Question: Trying to draw a solid cylinder doesn't do what I want it to. Here's my code:
'''
public static void solidCylinder(GL10 gl, float radius, float height, int slices, int steps)
{
float zStep = height/steps;
float alphaStep = (float)((2*Math.PI) / slices);
float crtZ = -height/2;
float[] vdata = new float[6 * steps * (slices+1)];
for(int iStep = 0; iStep < steps; iStep++)
{
float crtAlpha = 0;
int iAlpha;
for (iAlpha = 0; iAlpha <= slices; iAlpha++)
{
vdata[iStep * (iAlpha*6)+0] = (float)(radius * -Math.sin(crtAlpha));
vdata[iStep * (iAlpha*6)+1] = crtZ;
vdata[iStep * (iAlpha*6)+2] = (float)(radius * Math.cos(crtAlpha));
vdata[iStep * (iAlpha*6)+3] = (float)(radius * -Math.sin(crtAlpha));
vdata[iStep * (iAlpha*6)+4] = crtZ + zStep;
vdata[iStep * (iAlpha*6)+5] = (float)(radius * Math.cos(crtAlpha));
crtAlpha += alphaStep;
}
gl.glShadeModel(GL10.GL_SMOOTH);
gl.glEnableClientState(GL10.GL_VERTEX_ARRAY);
gl.glVertexPointer(3, GL10.GL_FLOAT, 0, FloatBuffer.wrap(vdata));
gl.glDrawArrays(GL10.GL_TRIANGLE_STRIP, 0, 2*(slices+1) );
gl.glDisableClientState(GL10.GL_VERTEX_ARRAY);
crtZ += zStep;
}
}
'''
Here's where I call the method:
'''
@Override
public void onDrawFrame(GL10 gl) {
// IN MY DRAWING FUNCTION:
gl.glClear(GL10.GL_COLOR_BUFFER_BIT | GL10.GL_DEPTH_BUFFER_BIT);
gl.glMatrixMode(GL10.GL_MODELVIEW);
gl.glColor4f(1.0f,1.0f,1.0f, 1.0f);
gl.glPushMatrix();
Primitives.solidCylinder(gl, 2.0f, 2.0f, 8, 3);
gl.glPopMatrix();
'''
}
When I had the same in C/C++ (though directly with 'glVertex*()'-
functions) it worked.
: On the emulator it stays all black as without calling 'solidCylinder(..)'
:

What am I doing wrong?
Thanks and best regards
Tobias
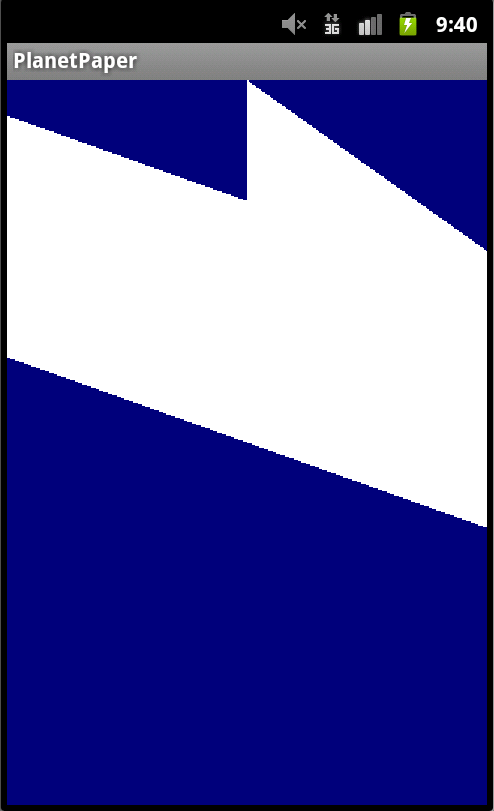
Answer: Your problem sounds very similar to the one that happened here: <URL>
If I were you I would complete the two tutorials that he did to make sure that you are not missing anything that is required for OpenGL development and to make sure that you emulator is working like it should. Here are the tutorials for your convenience:
- <URL>
Let me know if that works for you in the comments.